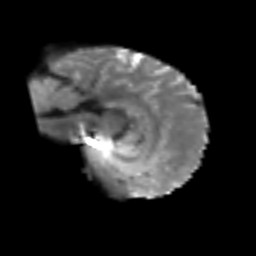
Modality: T2w
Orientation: sagittal
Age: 67
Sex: female
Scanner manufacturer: siemens
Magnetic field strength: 3 T
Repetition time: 6.1 s
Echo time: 0.101 s